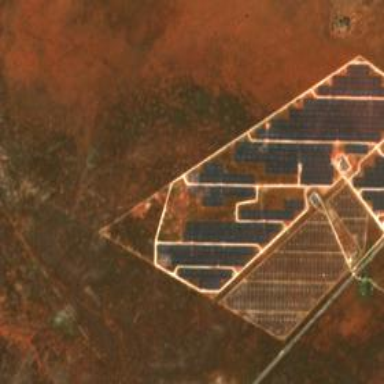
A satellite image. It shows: Solar power plant using photovoltaic technology.